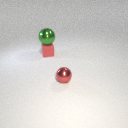
large green metal sphere above small red rubber cube